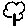
Label: tree